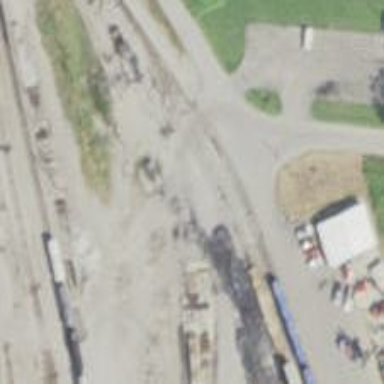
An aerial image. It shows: Railway spur service.